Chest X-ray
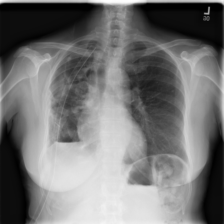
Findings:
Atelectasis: negative
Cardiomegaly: negative
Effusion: negative
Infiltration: negative
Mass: negative
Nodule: negative
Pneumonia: negative
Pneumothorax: negative
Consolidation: negative
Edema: negative
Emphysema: negative
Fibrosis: negative
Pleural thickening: negative
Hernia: negative